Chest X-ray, AP view. Patient: 64 years old, sex M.
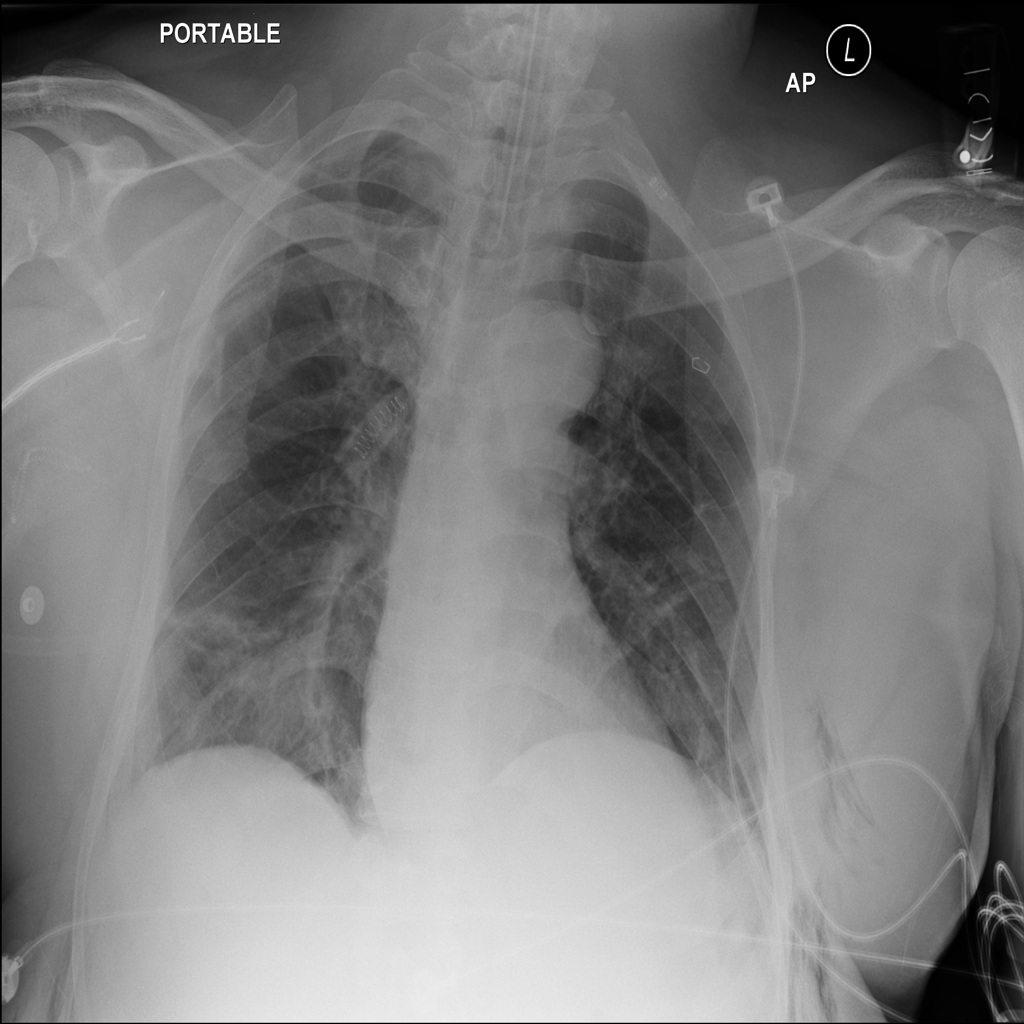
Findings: No Finding